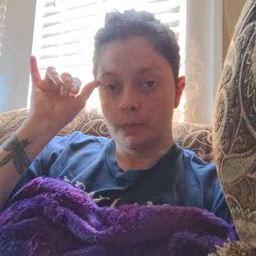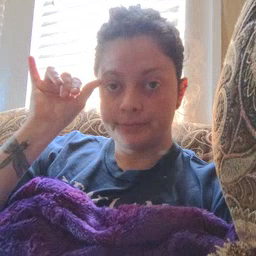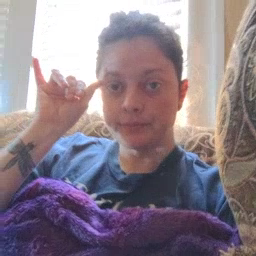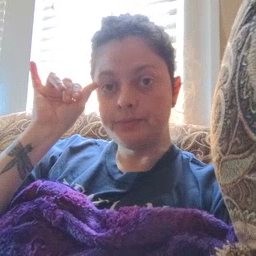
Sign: cow